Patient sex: F
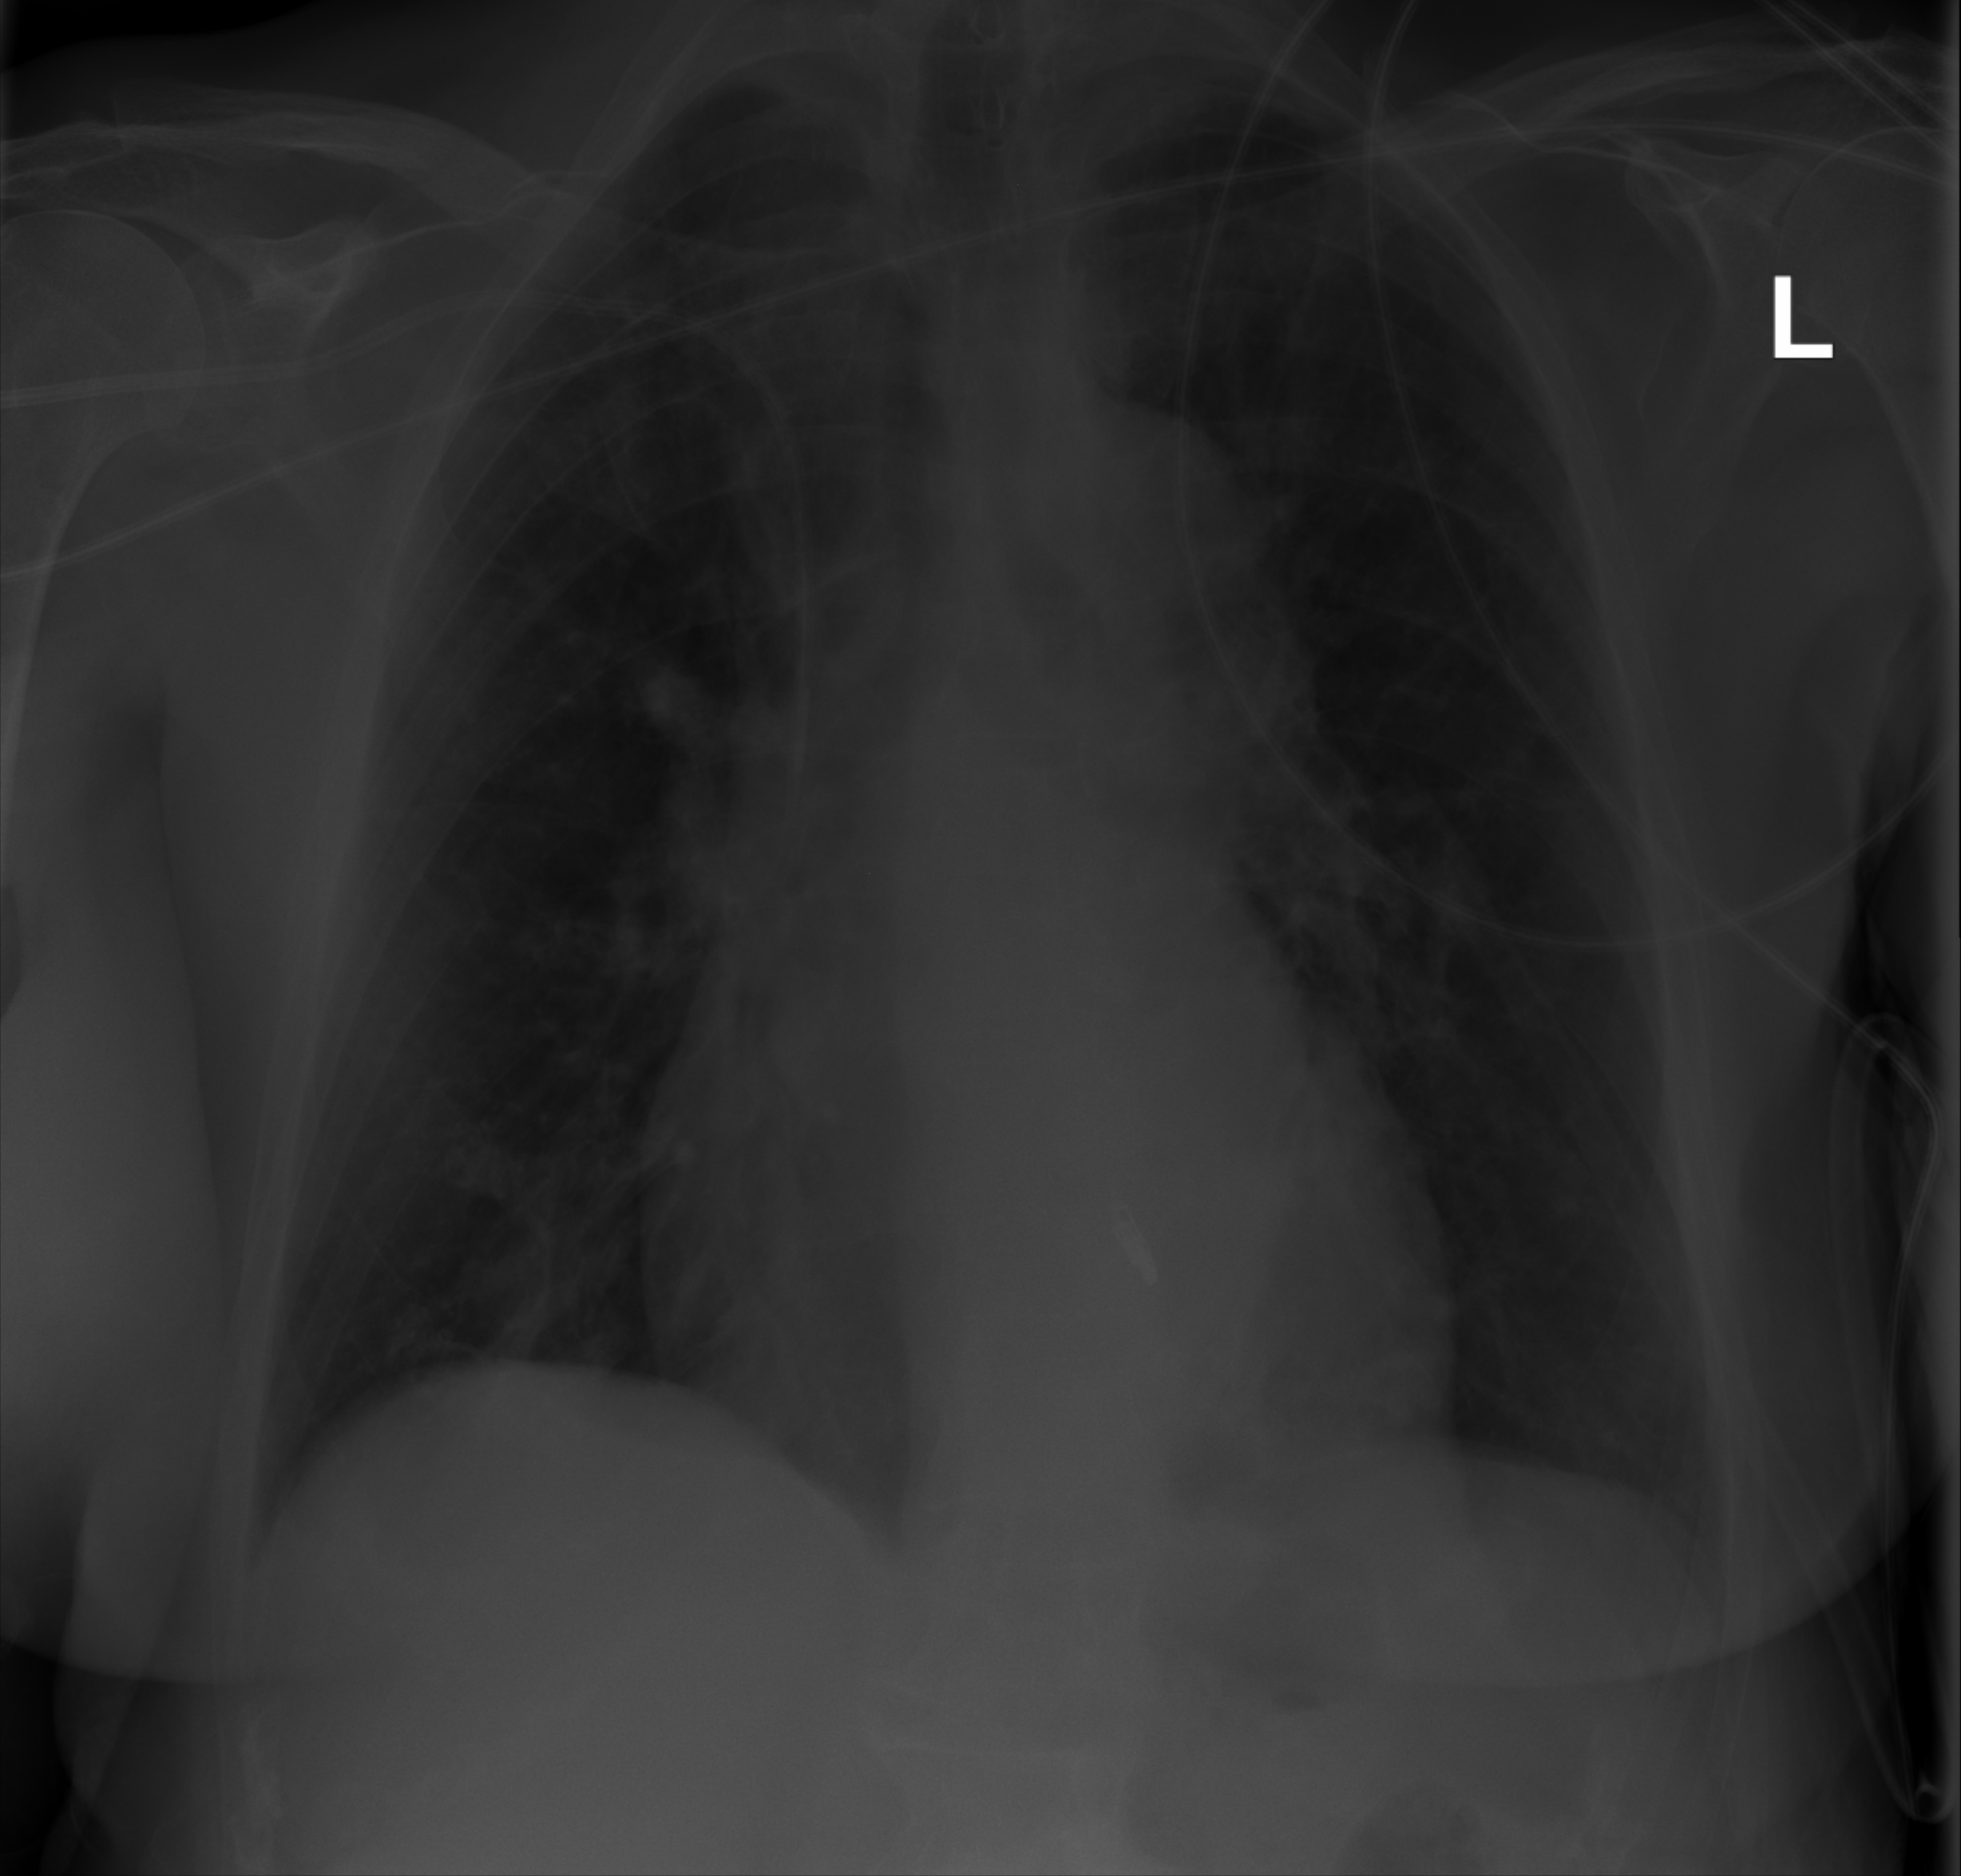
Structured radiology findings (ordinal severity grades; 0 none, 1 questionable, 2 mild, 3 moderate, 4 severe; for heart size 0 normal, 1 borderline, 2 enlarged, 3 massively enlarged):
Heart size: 1
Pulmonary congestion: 0
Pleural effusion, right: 0
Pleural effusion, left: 0
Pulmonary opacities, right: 0
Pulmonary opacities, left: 0
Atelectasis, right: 2
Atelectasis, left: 0